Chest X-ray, PA view. Patient: 65 years old, sex M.
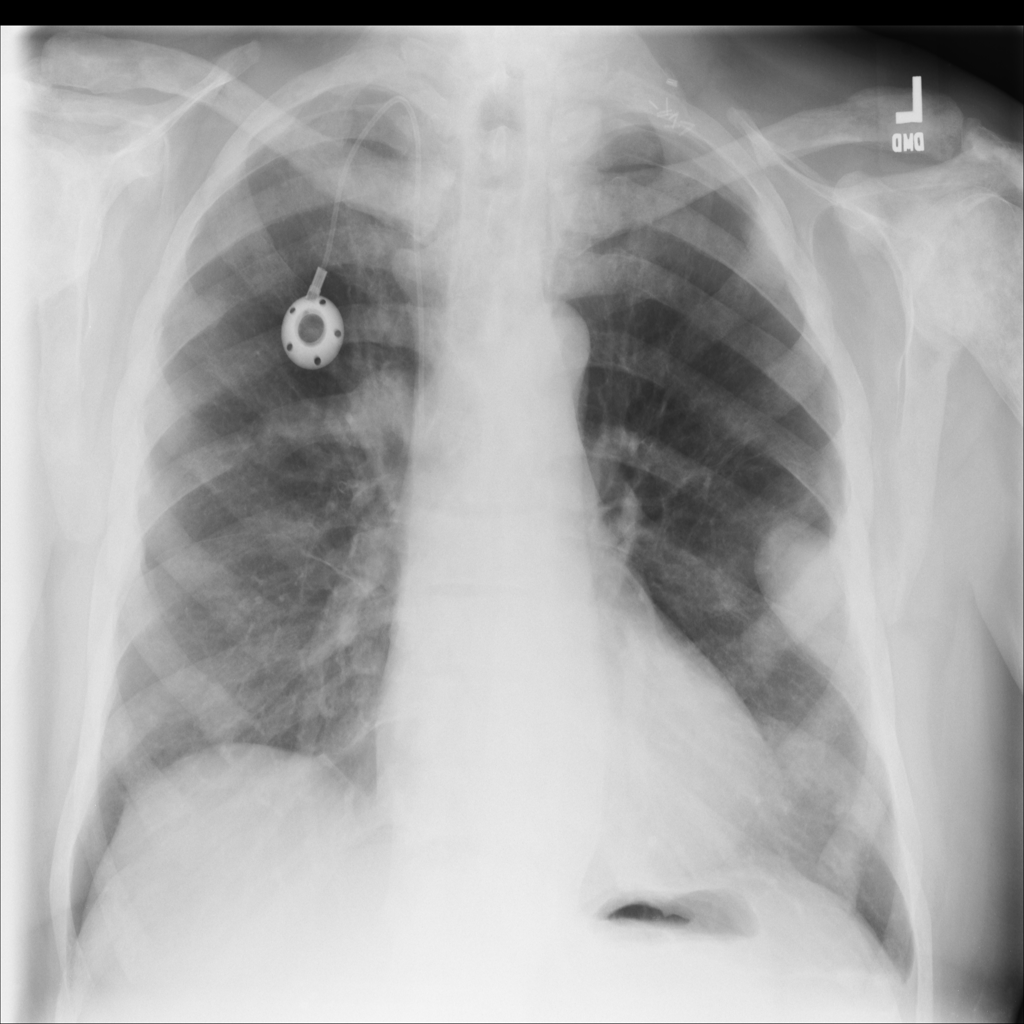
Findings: No Finding